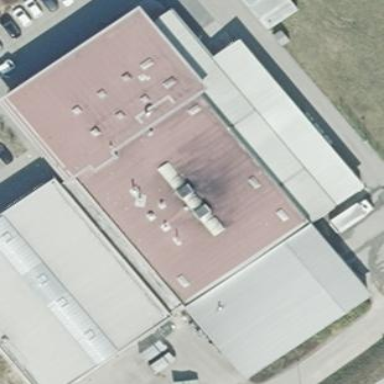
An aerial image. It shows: Commercial building.